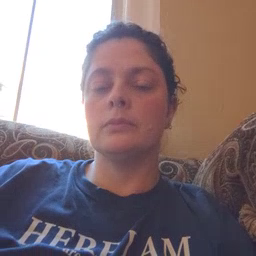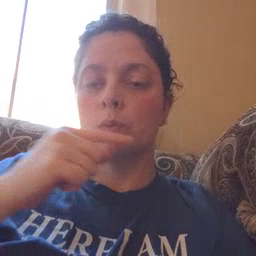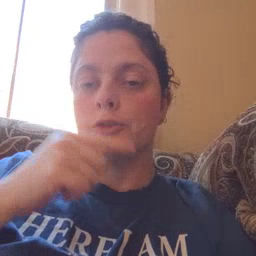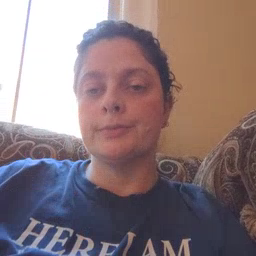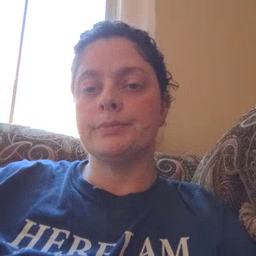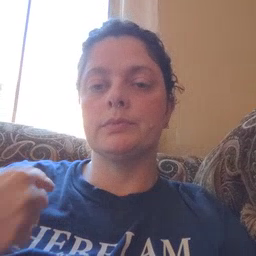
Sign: toothbrush